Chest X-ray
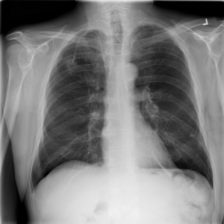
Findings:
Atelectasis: positive
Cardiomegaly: negative
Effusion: negative
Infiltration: negative
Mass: negative
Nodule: negative
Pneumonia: negative
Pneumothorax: negative
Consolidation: negative
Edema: negative
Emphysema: negative
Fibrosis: negative
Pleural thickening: negative
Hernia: negative